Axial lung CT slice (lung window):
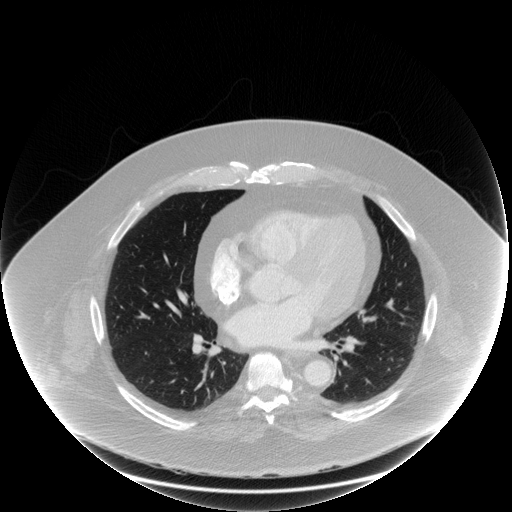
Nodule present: no